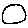
Label: circle